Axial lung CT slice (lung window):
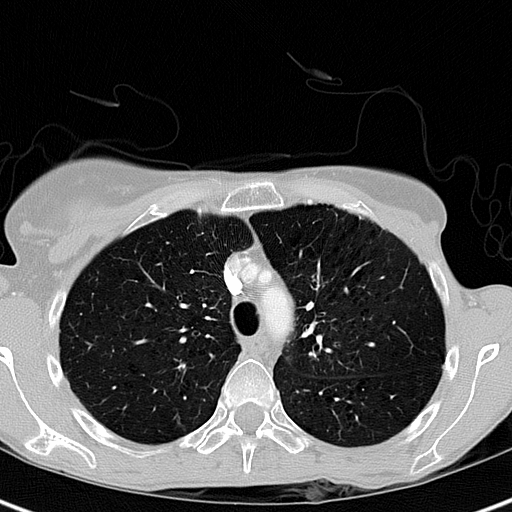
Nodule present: no